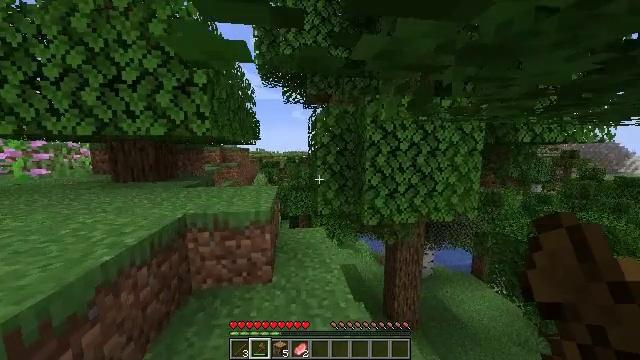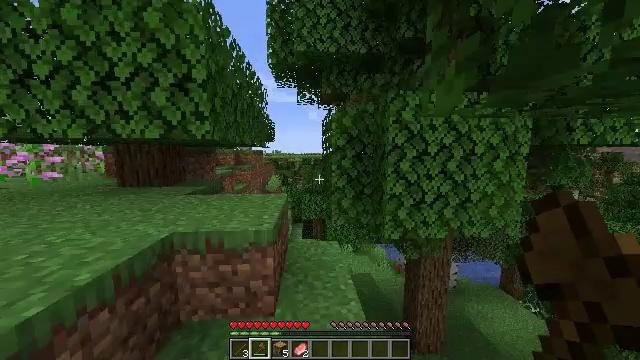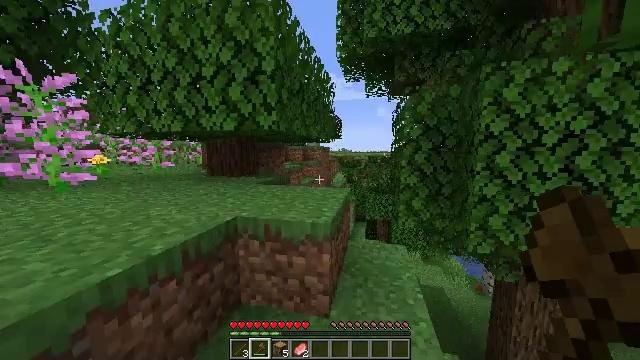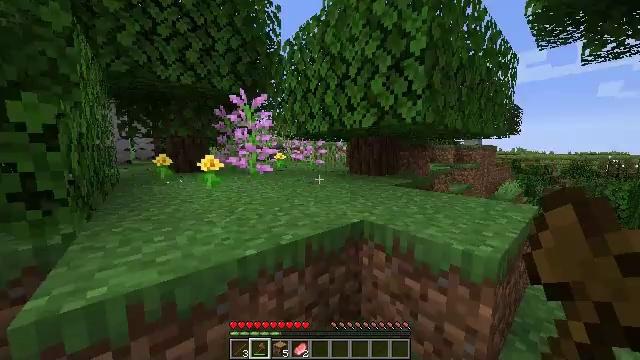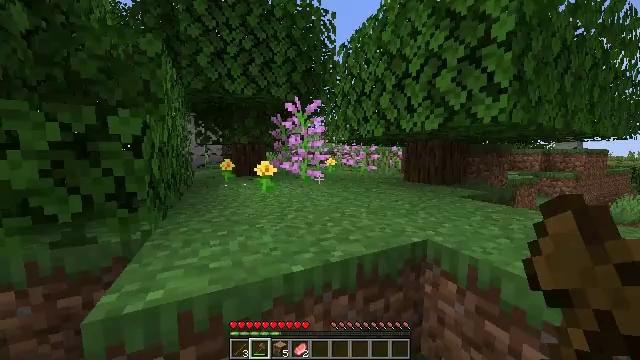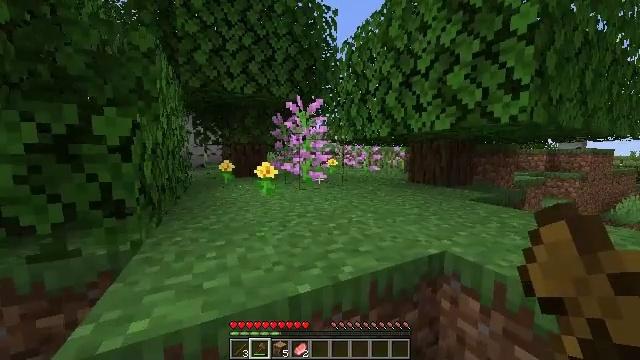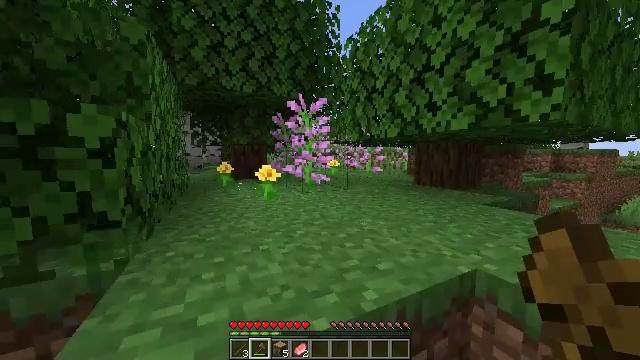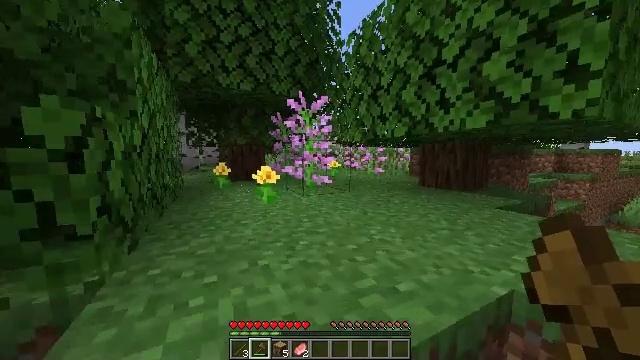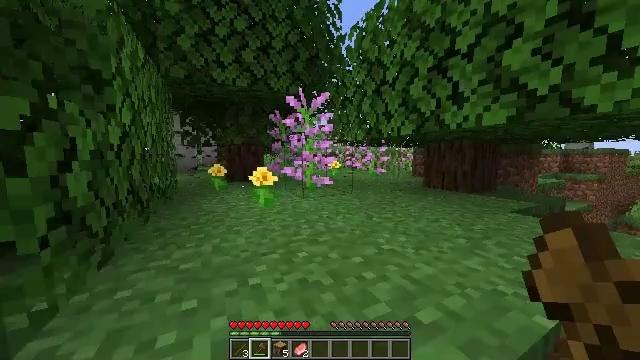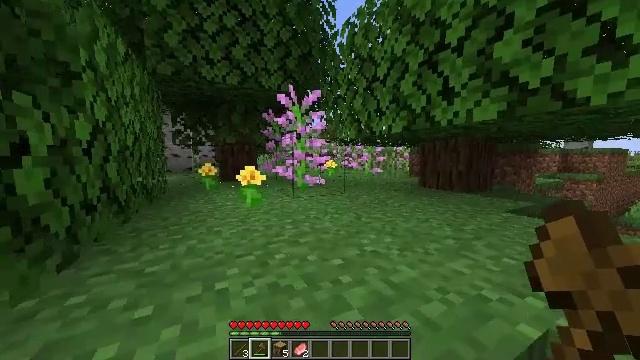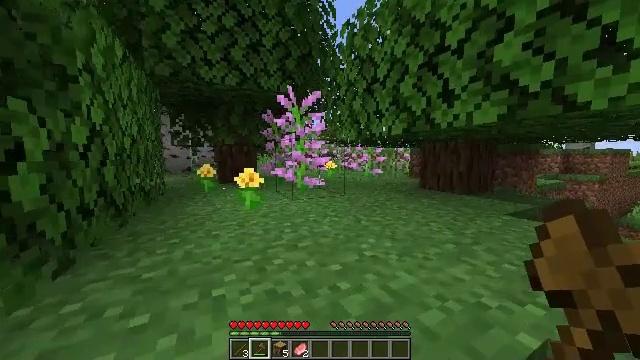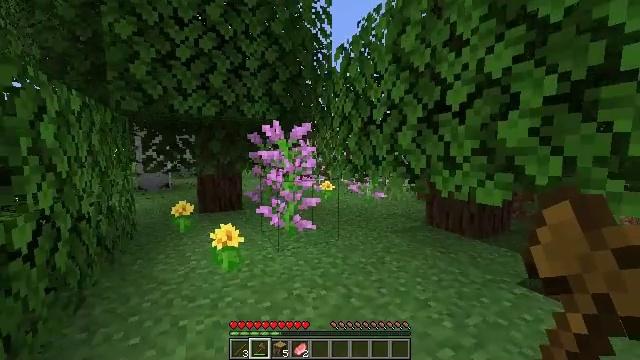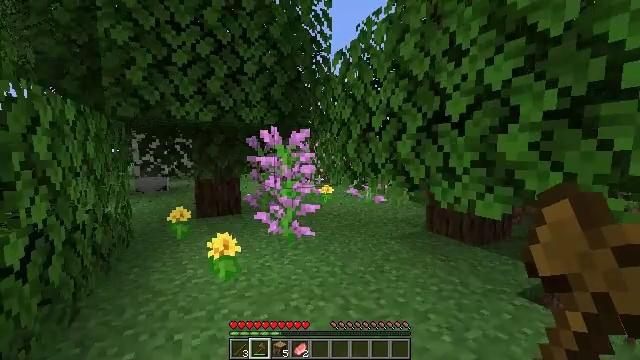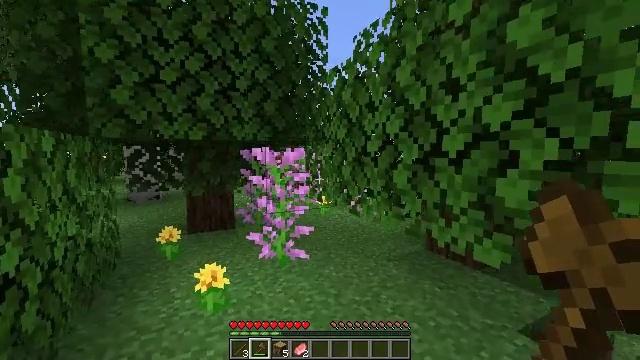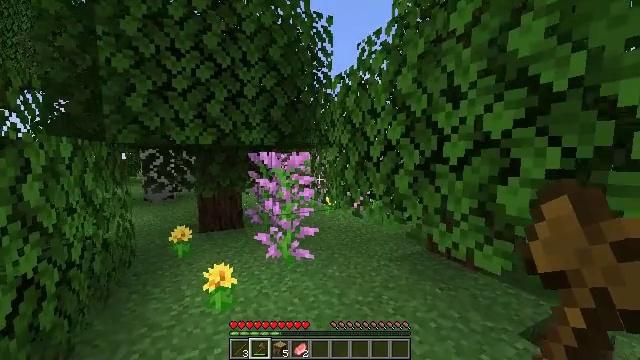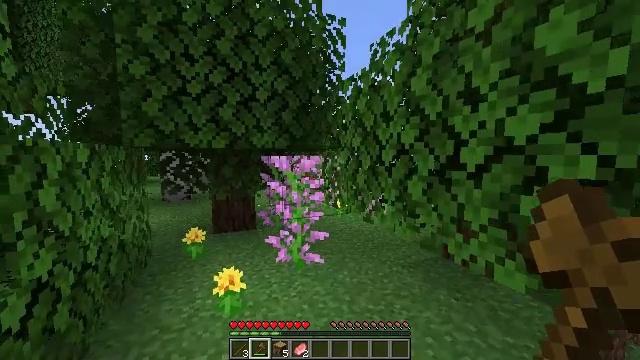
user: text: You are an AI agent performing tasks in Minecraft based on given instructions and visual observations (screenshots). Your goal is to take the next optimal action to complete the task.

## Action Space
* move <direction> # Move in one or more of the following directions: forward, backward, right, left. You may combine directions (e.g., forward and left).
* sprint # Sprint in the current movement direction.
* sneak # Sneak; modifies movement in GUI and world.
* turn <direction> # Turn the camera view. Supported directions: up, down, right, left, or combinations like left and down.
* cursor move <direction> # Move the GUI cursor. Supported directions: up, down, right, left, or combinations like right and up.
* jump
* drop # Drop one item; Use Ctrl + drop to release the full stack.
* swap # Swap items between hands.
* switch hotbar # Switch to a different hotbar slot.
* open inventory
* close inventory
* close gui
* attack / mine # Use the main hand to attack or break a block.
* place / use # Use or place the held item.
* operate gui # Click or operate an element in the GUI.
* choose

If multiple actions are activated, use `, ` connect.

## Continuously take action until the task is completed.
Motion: motion action
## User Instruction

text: Gather lilac from the ground.
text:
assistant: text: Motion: move forward and move left, sprint, turn left, jump
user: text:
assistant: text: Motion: move forward and move left, sprint, turn left, jump
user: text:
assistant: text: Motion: move forward and move left, sprint, turn left, jump
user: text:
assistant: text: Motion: move forward and move left, sprint, turn left and up, jump
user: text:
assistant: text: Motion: move forward and move left, sprint, jump
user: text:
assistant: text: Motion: move forward, sprint, jump
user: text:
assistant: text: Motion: move forward, sprint, jump
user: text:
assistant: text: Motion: move forward, sprint, jump
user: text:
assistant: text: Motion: move forward, sprint
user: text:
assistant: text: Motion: move forward, sprint, jump
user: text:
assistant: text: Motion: move forward, sprint, jump
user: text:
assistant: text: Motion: move forward, sprint, jump
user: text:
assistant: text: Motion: move forward, sprint
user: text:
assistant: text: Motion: move forward, sprint, turn left
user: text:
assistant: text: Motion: move forward and move left, sprint, turn left
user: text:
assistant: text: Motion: move forward and move left, sprint
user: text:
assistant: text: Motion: move forward and move left, sprint
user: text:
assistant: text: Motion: move forward and move left, sprint
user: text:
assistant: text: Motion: move forward and move left, sprint, turn down
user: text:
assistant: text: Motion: move forward, sprint, turn down, attack / mine
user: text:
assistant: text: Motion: move forward, sprint, attack / mine
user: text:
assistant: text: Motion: move forward, sprint
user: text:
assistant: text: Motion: move forward, sprint
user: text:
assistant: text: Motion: move forward, sprint, attack / mine
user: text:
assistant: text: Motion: move forward and move left, sprint, attack / mine
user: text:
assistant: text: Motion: move forward and move left, sprint, turn right
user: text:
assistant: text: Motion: move forward, sprint, turn right and down, attack / mine
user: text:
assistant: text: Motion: move forward, sprint, attack / mine
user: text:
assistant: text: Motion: move forward, sprint, turn right, attack / mine
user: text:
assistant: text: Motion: move forward, sprint, turn right